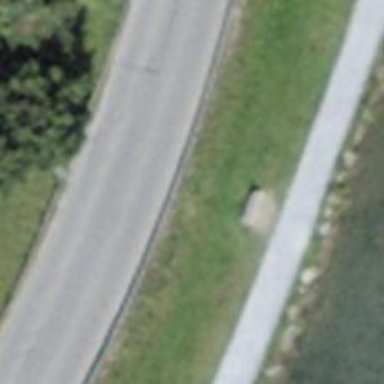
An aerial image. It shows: Bench.